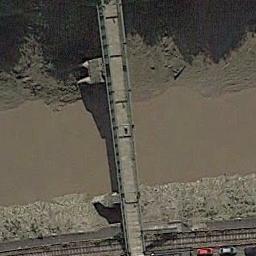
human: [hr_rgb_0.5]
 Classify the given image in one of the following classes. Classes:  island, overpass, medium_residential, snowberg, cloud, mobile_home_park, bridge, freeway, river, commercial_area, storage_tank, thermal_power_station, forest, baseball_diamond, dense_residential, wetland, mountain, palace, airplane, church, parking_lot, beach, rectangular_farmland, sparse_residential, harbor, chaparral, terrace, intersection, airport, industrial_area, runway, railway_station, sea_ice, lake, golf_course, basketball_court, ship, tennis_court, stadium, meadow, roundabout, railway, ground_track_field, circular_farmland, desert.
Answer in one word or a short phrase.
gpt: bridge